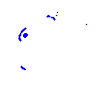
Particle: kaon